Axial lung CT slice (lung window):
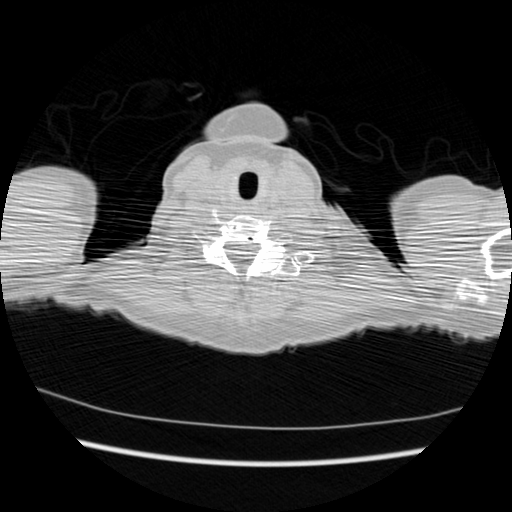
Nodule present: no